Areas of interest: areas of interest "Soccer Field"
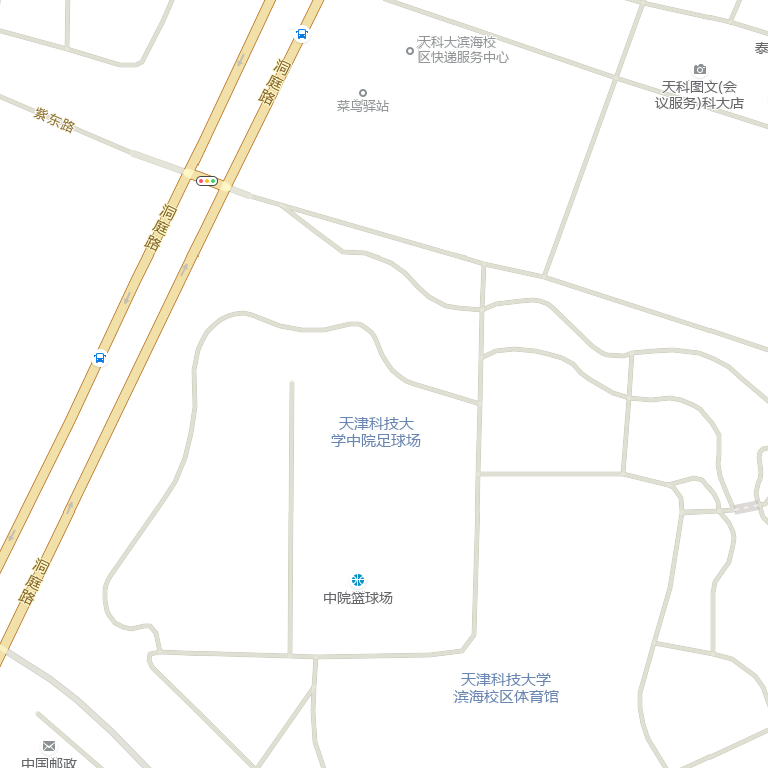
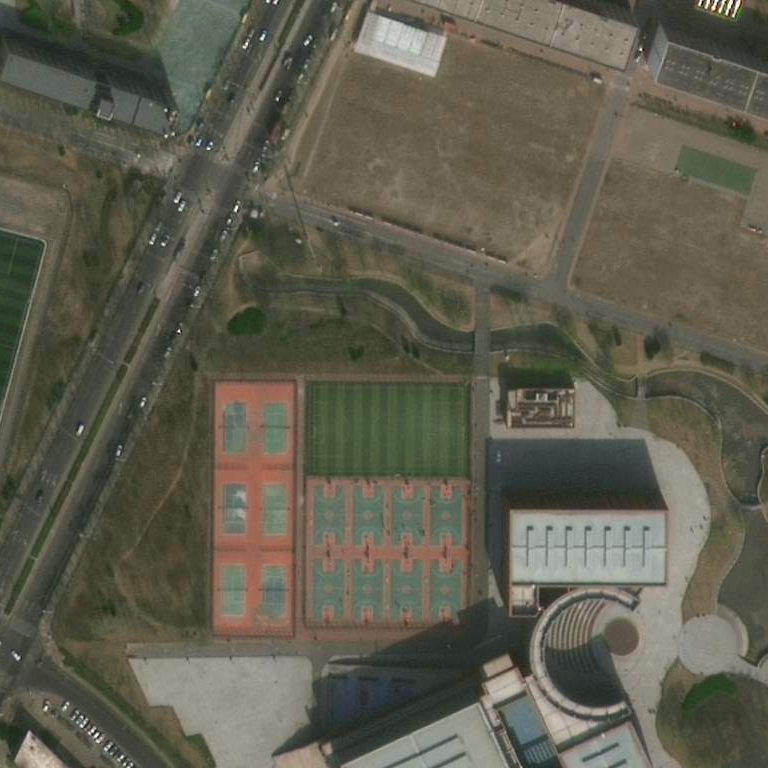